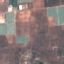
Label: PermanentCrop